Question: I have excel file with 2 sheets. What i need to do:
1. Read Id from the 1st sheet (just one row, one column)
2. Check whether there is a record in db with such id (figure 1)

1. If previous condition is met, then i need to read data from 2nd sheet (many rows)
2. Pass data from #3 and id from #1 to stored procedure and execute it. This figure reads 2nd sheet with user data and passes to stored procedure.
But i don't understand how to combine it into one scheme to make items 1-4 work.
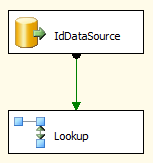
Answer: So ... if I think I understand your question correctly ... what you want to do is store that Excel ID value in a variable, and then add it to your data flow in part 2 as a Derived Column.
So your package should look like this:
ConnectionType EXCEL, Connection is your Excel connection, Result Set is "Single row", SQL Statement is "select top 1 * from [SheetNameWithDataSourceIDGoesHere$]". Result Set maps result name "0" to a Variable Name (let's call it User::DataSourceID.)
SOURCE: Excel sheet
DERIVED COLUMN: Call it DataSourceID, value is User::DataSourceID.
LOOKUP: Against wherever you're looking up data sources. No Match Output heads on to your Data Conversion and stored procedure.
---
If you want to get fancy, you could include a second after the first one, use an expression for the to run against your database table containing the data source IDs.
Something like:
'''
"select count(1) as DataSourceIDExists from DATASOURCELOOKUPTABLE where DataSourceID = " + (DT_WSTR,50)@User::DataSourceID
'''
And then map that to a "Single row" ResultSet, with result name "0" mapped to . Then after that task, use a precedence constraint with an expression of
'''
(User::DataSourceIDExists == 0)
'''
To determine if you even go down to the to load Excel data. Since it sounds like you're not a full-on SSIS expert just yet, this might serve as an excellent learning opportunity.